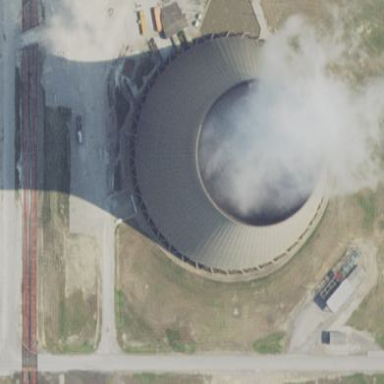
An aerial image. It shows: Industrial building featuring cooling tower.